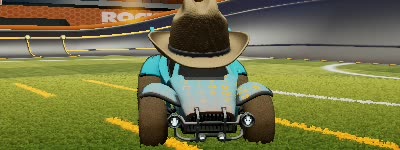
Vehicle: octane